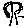
Label: tree